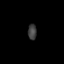
Tissue: prostate
Cell type: NK cells
Senescence score: 0.7382
Nuclear area (px): 134
Mean DAPI intensity: 61.799